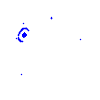
Particle: kaon